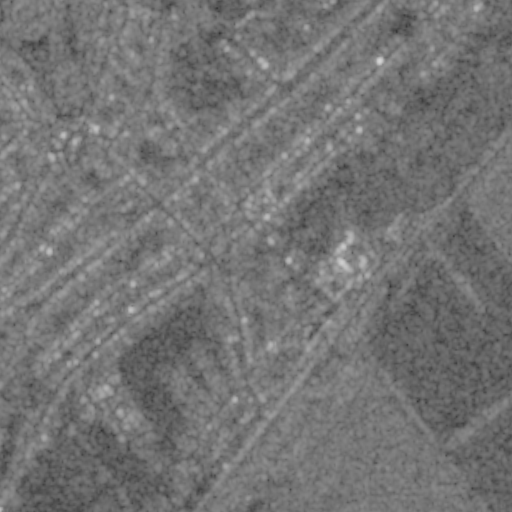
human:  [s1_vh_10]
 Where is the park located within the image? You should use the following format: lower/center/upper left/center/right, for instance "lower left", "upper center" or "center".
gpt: The park is located in the center of the image.
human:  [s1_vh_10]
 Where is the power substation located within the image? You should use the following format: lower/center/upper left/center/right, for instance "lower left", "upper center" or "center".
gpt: The power substation is located in the center of the image.
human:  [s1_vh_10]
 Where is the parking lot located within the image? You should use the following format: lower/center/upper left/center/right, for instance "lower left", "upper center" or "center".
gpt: There is no parking lot in the image.

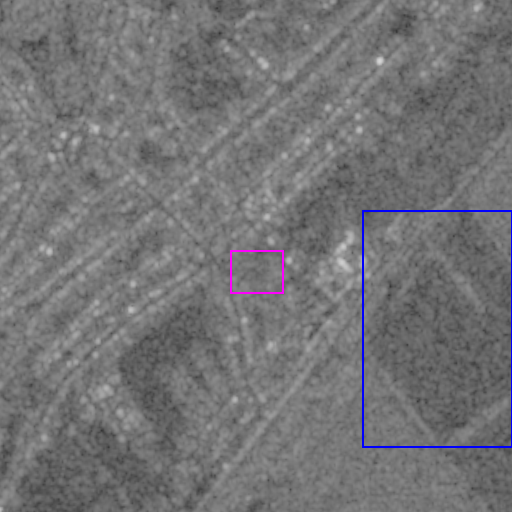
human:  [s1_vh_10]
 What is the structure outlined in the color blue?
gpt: The structure outlined in blue is a crop field.
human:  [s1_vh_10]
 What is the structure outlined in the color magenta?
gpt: The structure outlined in magenta is a park.
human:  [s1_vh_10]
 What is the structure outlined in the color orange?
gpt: There is no orange outline.